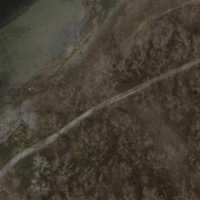
EUNIS habitat code: 41
Species observed at this site:
Leptinotarsa decemlineata
Phalacrocorax carbo
Cyanistes caeruleus
Opisthograptis luteolata
Sciurus vulgaris